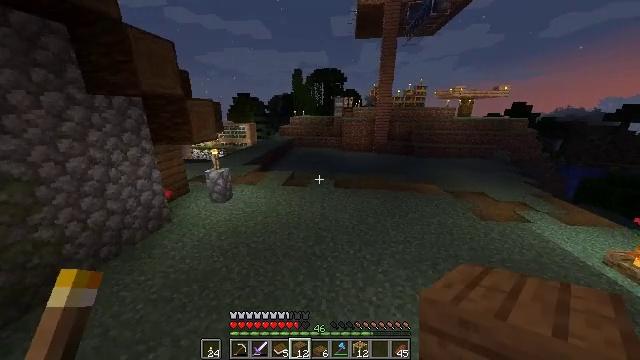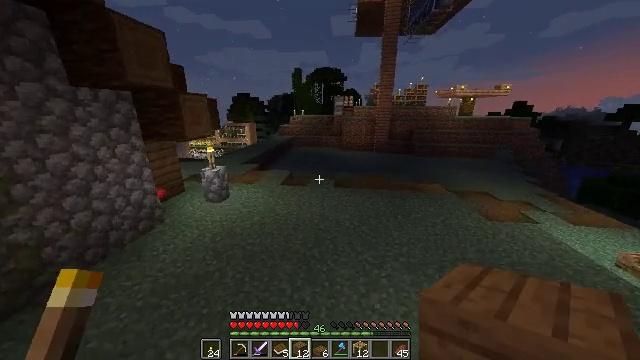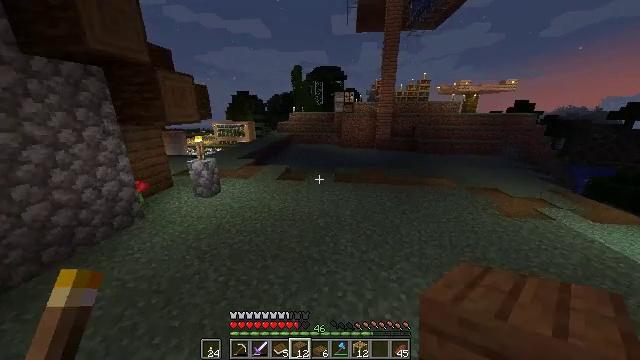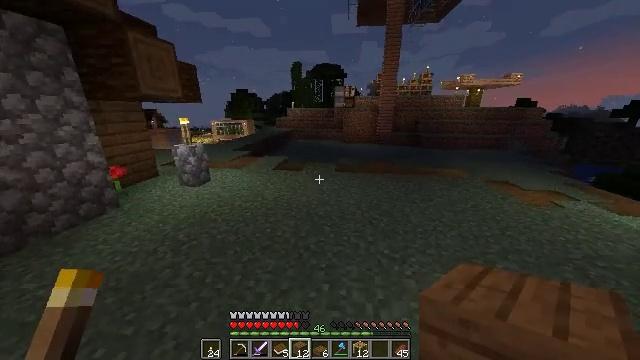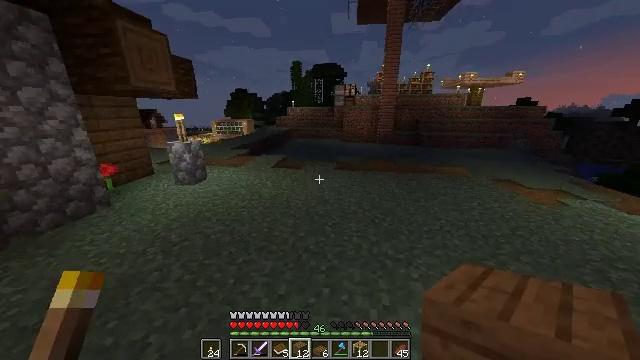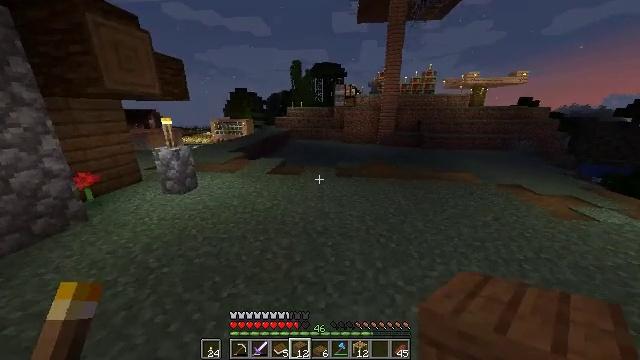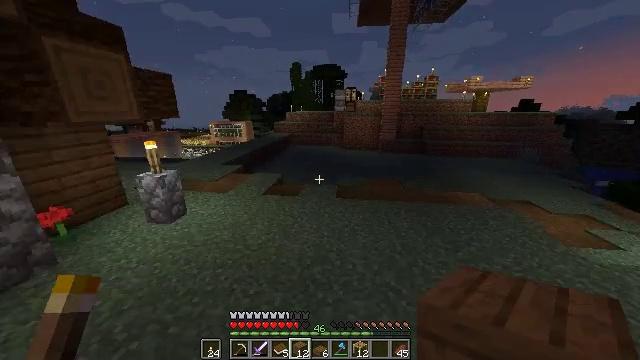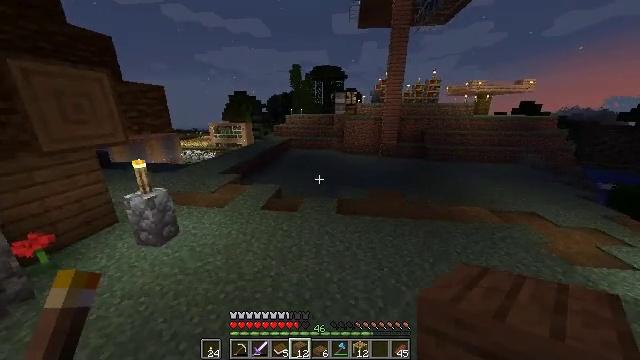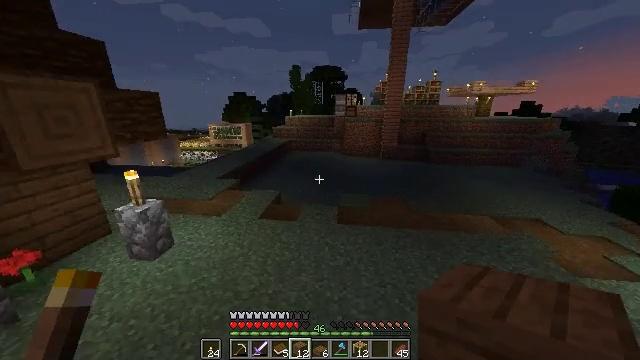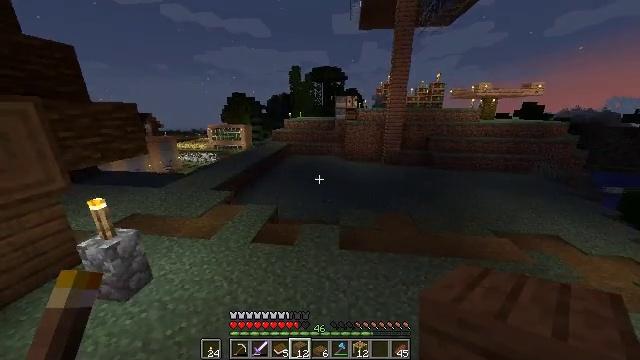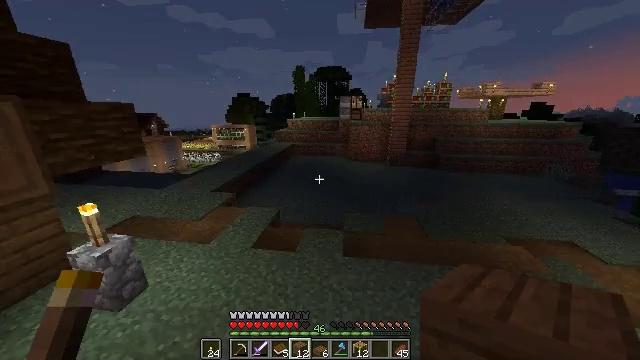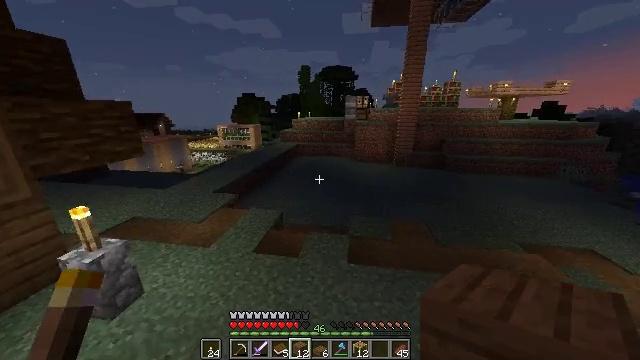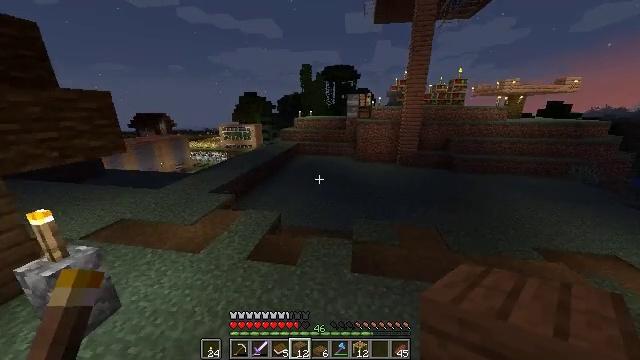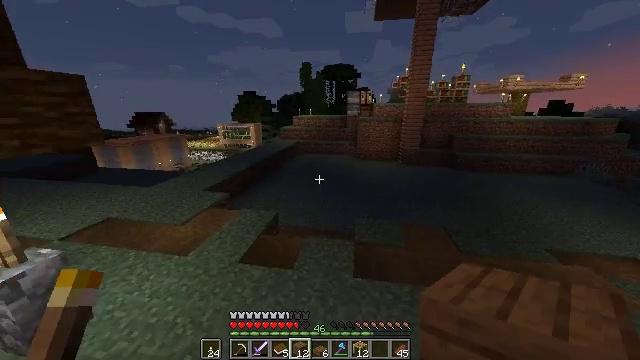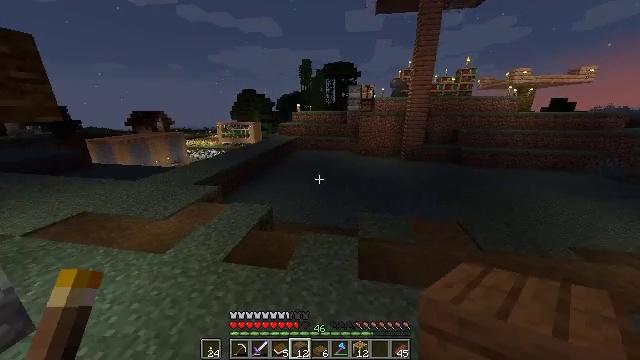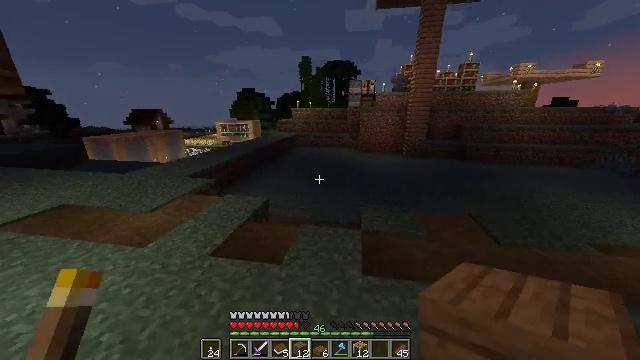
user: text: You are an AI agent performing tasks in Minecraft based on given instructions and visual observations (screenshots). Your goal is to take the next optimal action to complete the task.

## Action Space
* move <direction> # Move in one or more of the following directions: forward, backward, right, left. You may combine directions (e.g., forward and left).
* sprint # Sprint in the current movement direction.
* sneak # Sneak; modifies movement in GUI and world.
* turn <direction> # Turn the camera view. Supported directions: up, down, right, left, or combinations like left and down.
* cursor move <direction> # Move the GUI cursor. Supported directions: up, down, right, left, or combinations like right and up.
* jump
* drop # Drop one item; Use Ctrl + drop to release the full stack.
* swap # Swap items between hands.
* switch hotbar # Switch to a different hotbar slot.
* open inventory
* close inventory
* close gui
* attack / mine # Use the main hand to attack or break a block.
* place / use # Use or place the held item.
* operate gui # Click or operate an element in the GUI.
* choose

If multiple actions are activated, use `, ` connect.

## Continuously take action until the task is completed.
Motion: motion action
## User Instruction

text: With the crafting table, create a spruce fence gate from sticks and planks.
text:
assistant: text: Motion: move forward, sprint, jump
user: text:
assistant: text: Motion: move forward, sprint, jump
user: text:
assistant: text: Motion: move forward, jump
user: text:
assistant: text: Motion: move forward, jump
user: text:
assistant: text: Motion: move forward, jump
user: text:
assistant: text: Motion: move forward, jump
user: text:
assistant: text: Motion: move forward, jump
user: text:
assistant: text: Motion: move forward, jump
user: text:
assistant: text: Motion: move forward, jump
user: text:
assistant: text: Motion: move forward, sprint, turn left, jump
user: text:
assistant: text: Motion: move forward, sprint, turn left, jump
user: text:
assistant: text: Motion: move forward, sprint, jump
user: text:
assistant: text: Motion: move forward, sprint, jump
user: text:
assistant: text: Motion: move forward, jump
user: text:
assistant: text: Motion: move forward, jump
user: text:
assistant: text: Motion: move forward, jump
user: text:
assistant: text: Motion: move forward, turn left, jump
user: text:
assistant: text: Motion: move forward, turn left, jump
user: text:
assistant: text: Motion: move forward, turn left, jump
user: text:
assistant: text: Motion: move forward, sprint, turn left, jump
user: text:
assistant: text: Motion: move forward, sprint, turn left, jump
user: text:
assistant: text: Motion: move forward, sprint, jump
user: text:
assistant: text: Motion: move forward, sprint, jump
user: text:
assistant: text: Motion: move forward, jump
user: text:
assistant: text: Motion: move forward, jump
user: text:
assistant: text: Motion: move forward, jump
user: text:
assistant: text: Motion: move forward, jump
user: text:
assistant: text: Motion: move forward, jump
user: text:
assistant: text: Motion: move forward, jump
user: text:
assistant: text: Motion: move forward, sprint, jump